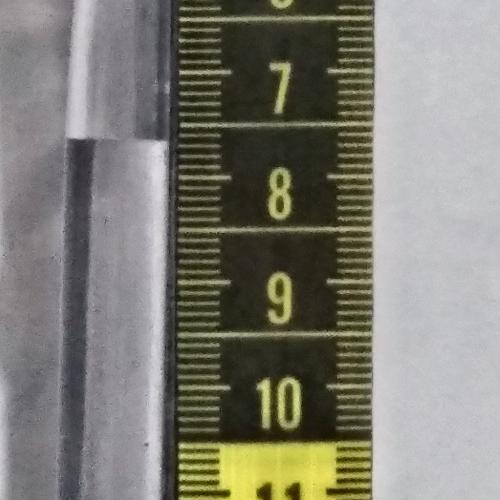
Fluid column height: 7.2 cm